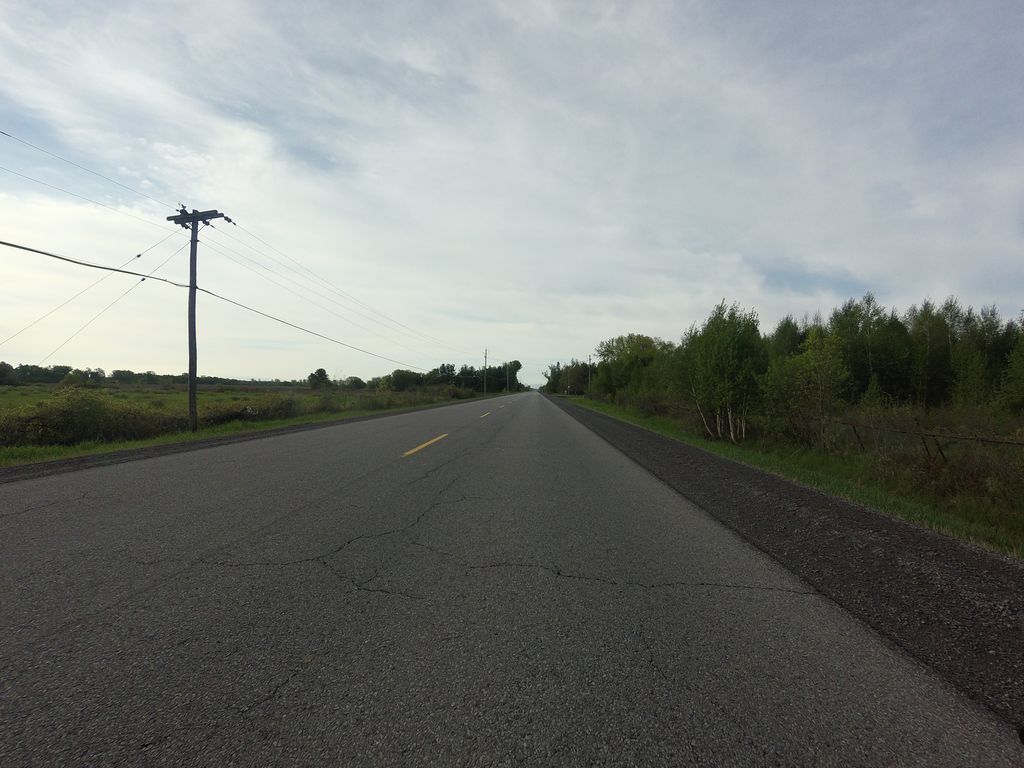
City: ottawa-gatineau